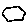
Label: hexagon